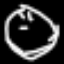
Label: clock